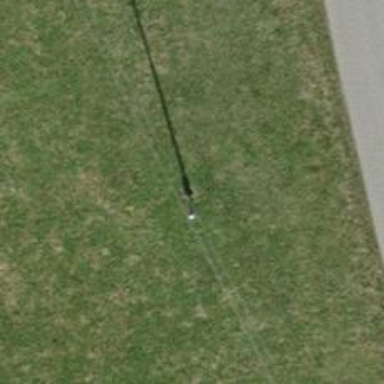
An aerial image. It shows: Power pole.